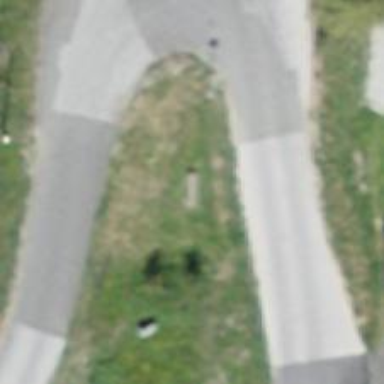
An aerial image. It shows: Brown bench.